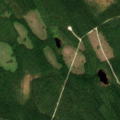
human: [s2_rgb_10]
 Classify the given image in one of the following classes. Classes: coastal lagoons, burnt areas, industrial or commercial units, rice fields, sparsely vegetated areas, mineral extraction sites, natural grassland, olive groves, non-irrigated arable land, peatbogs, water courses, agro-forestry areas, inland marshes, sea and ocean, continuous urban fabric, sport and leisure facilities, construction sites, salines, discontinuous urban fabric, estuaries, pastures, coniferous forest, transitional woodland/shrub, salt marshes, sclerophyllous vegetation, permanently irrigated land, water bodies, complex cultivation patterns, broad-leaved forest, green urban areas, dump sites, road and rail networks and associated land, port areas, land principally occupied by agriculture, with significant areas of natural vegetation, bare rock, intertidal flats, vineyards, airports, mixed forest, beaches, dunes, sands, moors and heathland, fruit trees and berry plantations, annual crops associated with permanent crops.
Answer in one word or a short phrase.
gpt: coniferous forest, mixed forest, transitional woodland/shrub